Question: I want to rotate a inner square in a 2D Array like the 'Sample' image below:

Given top-left corner and bottom-right postion.
I tried to split it to another 2d Array then rotate it. But it costs big O loop runtime and memory.
'''
static int[][] rotateMatrix(int[][] subSquare) {
int n = subSquare.length;
int[][] temp = new int [n][n];
for(int i = 0; i < n; i++) {
for(int j = 0; j < n; j++) {
temp[i][j] = subSquare[n - j - 1][i];
}
}
return temp;
}
static int[][] getInnerSquare(int[][] square, int ai, int bi, int di){
int g = 0, h = 0;
int[][] innerSquare = new int[di+1][di+1];
for(int k = ai - 1; k < ai + di; k++) {
for(int j = bi - 1; j < bi + di; j++) {
innerSquare[g][h] = square[k][j];
h++;
}
g++;
h=0;
}
return innerSquare;
}
static void replaceInnerSquare(int[][] square, int[][] innerSquare, int ai, int bi, int di) {
int g = 0, h = 0;
for(int i = ai - 1; i < ai + di; i++) {
for(int j = bi - 1; j < bi + di; j++) {
square[i][j] = innerSquare[g][h];
h++;
}
g++;
h=0;
}
}
public static void main(String[] args){
//follow the image: ai = 1, bi = 2, di = 3
// top-left corner (ai, bi), bottom-right corner(ai + di, bi + di)
subSquare = getInnerSquare(square, ai, bi, di);
subSquare = rotateMatrix(subSquare);
replaceInnerSquare(square, subSquare, ai, bi, di);
}
'''
Is there any better solution for this problem?
Thanks!!!!
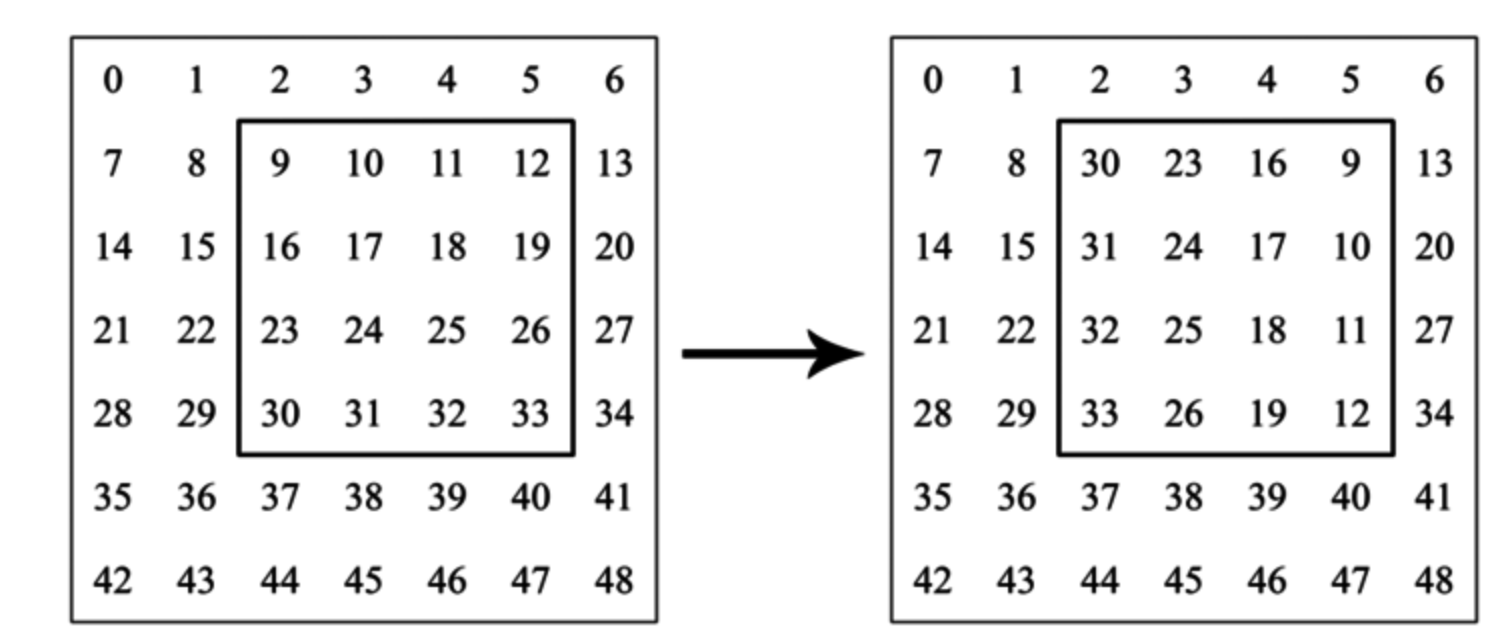
Answer: Daniel's solution moves each element twice.
In this solution each element is moved only once:
x, y: the top left corner of the square
N: the size of the the square
'''
void rotate(int x, int y, int N) {
for (int i = 0; i < (N + 1) / 2; i++) {
for (int j = 0; j < N / 2; j++) {
int temp = M[x + i][y + j];
M[x + i][y + j] = M[x + N - 1 - j][y + i];
M[x + N - 1 - j][y + i] = M[x + N - 1 - i][y + N - 1 - j];
M[x + N - 1 - i][y + N - 1 - j] = M[x + j][y + N - 1 - i];
M[x + j][y + N - 1 - i] = temp;
}
}
}
'''